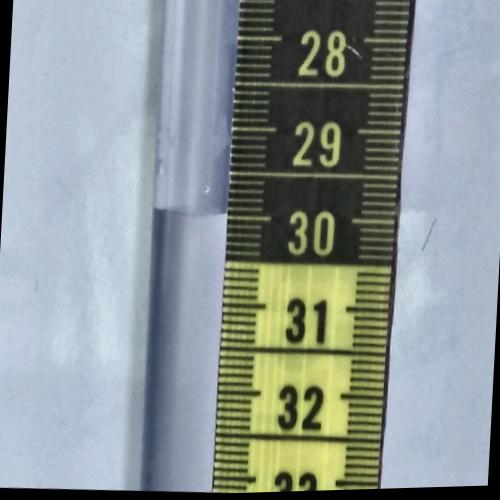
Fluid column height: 30.0 cm